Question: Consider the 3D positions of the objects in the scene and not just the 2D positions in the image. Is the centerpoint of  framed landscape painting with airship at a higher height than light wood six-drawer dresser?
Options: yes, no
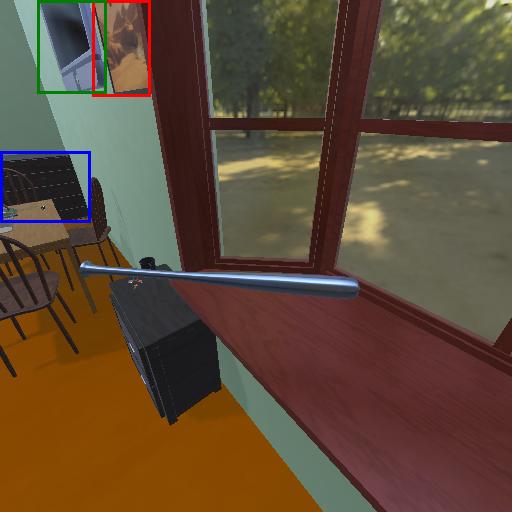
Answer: yes